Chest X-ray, PA view. Patient: 26 years old, sex M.
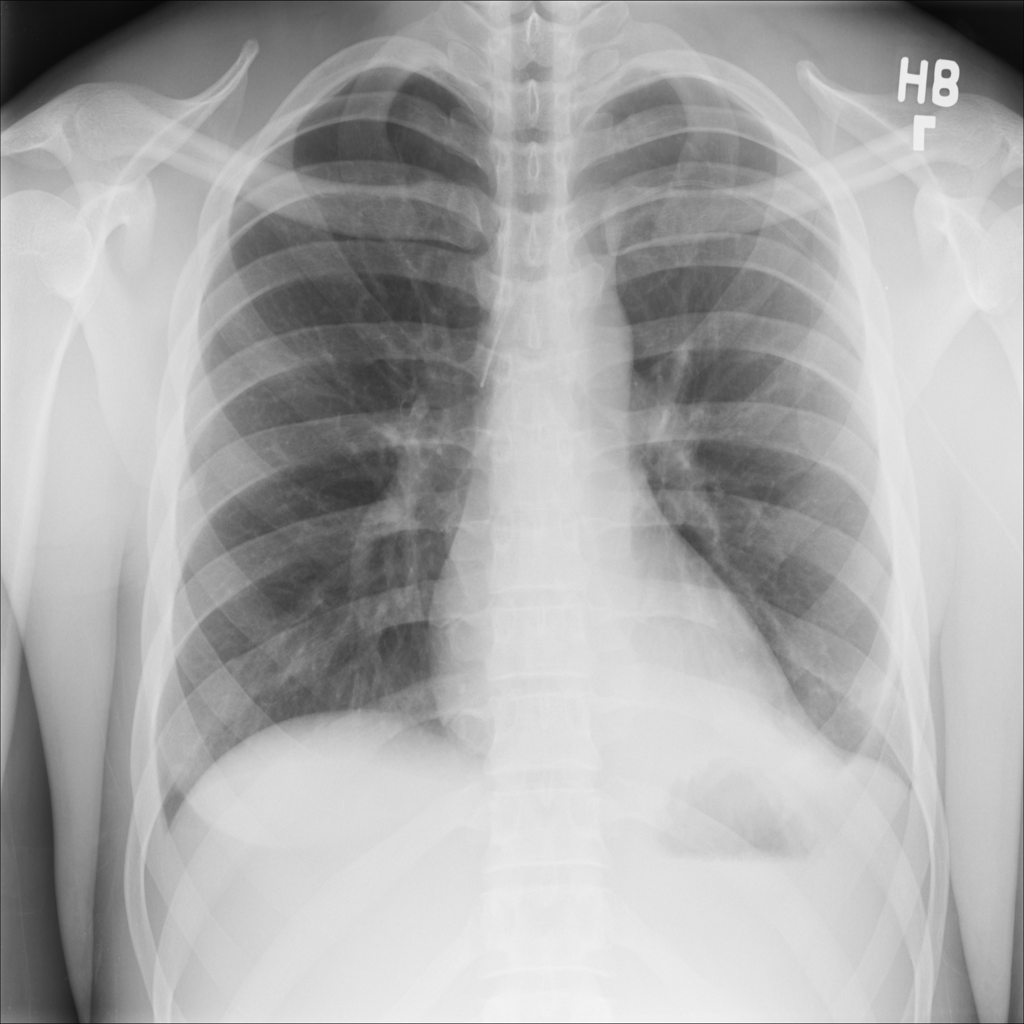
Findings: Edema, Effusion